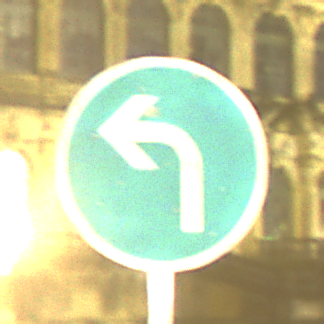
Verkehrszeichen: VorgeschriebeneFahrtrichtungLinks
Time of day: Night
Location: Outdoor (Urban)
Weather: Overcast
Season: NotSpecified
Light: Artificial